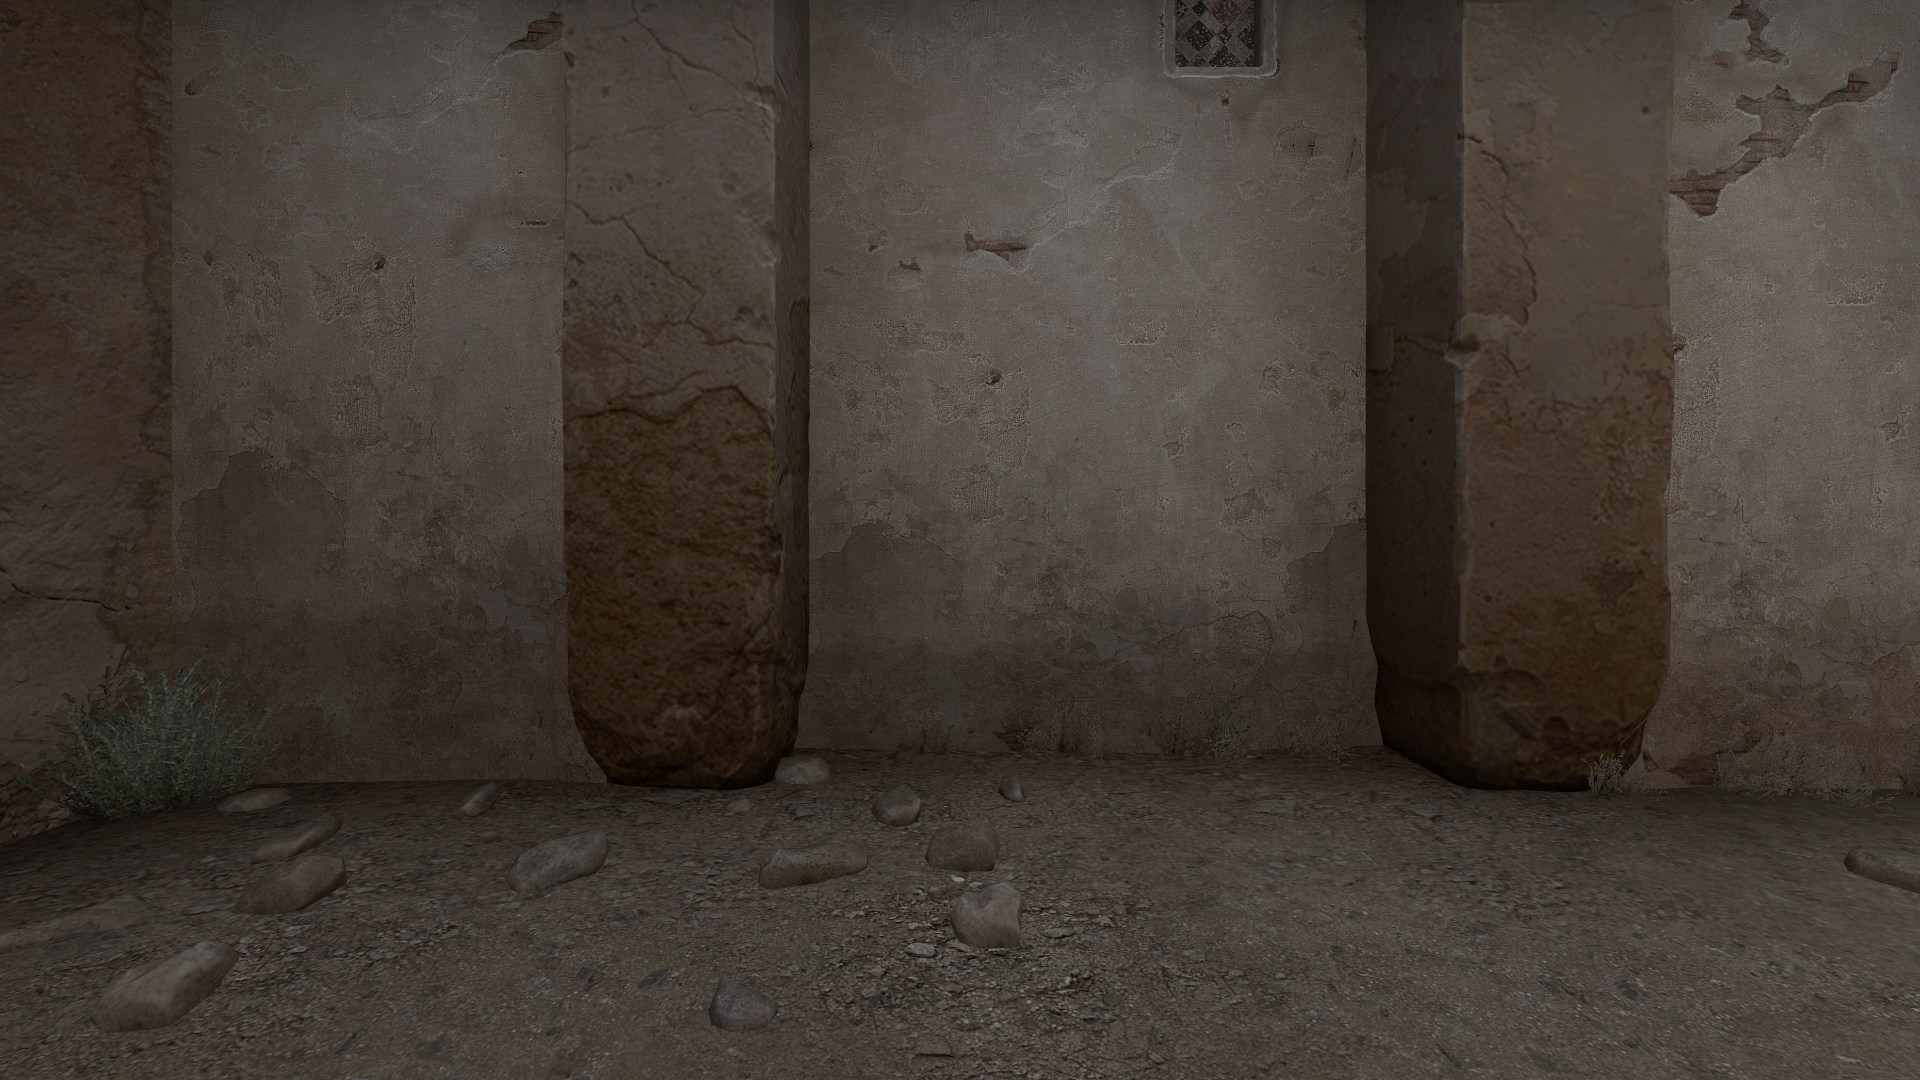
Map: de_dust2